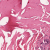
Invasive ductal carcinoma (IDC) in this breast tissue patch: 0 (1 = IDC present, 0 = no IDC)